【题型】解答题　【知识点】立体几何　【难度】easy
如图，在四面体 $ABCD$ 中，$AB = BD = CD = 3$，$AB \perp$ 平面 $BCD$，$CD \perp BD$，点 $M$ 为 $AD$ 上一点，且 $AM = 2MD$，连接 $BM$，$CM$。

\vspace{1em}
\noindent
(1) $BM \perp CD$；

\vspace{1em}
\noindent
(2) 求二面角 $M-BC-D$ 的大小。
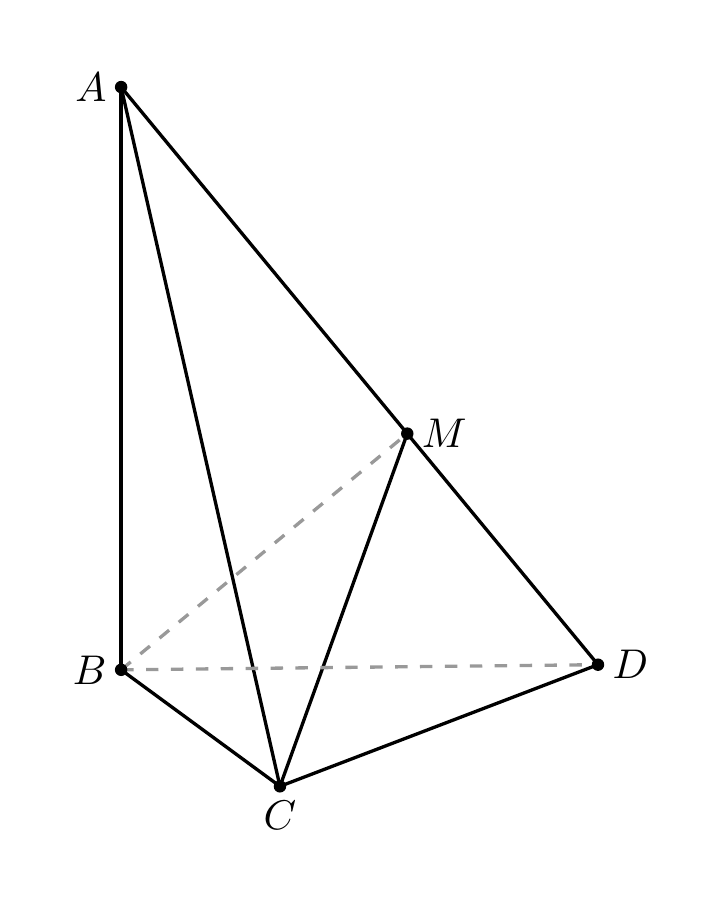
【解答】
【详解】(1) 证明：因为 $AB \perp$ 平面 $BCD$，$CD \subset$ 平面 $BCD$，所以 $AB \perp CD$。

因为 $CD \perp BD$，$AB \cap BD = B$，$AB, BD \subset$ 平面 $ABD$，所以 $CD \perp$ 平面 $ABD$。

因为 $BM \subset$ 平面 $ABD$，所以 $BM \perp CD$。

\vspace{1em}
\noindent
(2) 取 $BC$ 的中点 $N$，连接 $DN$，过 $M$ 作 $MH \perp BD$ 于 $H$，过 $H$ 作 $HE \perp BC$ 于 $E$，连接 $ME$。

因为在平面 $ABD$ 中，$AB \perp BD$，$MH \perp BD$，所以 $MH \parallel AB$。

由 (1) 知 $AB \perp CD$，所以 $MH \perp CD$。因为 $CD \cap BD = D$，$CD, BD \subset$ 平面 $BCD$，所以 $MH \perp$ 平面 $BCD$。

因为 $BC \subset$ 平面 $BCD$，所以 $MH \perp BC$。

因为 $HE \perp BC$，$MH \cap HE = H$，$MH, HE \subset$ 平面 $MEH$，所以 $BC \perp$ 平面 $MEH$。

因为 $ME \subset$ 平面 $MEH$，所以 $BC \perp ME$，所以 $\angle MEH$ 为二面角 $M-BC-D$ 的平面角。

因为 $AM = 2MD$，$AB = BD = CD = 3$，所以 $MH = \frac{1}{3}AB = 1$，$HE = \frac{2}{3}DN = \frac{2}{3} \times \frac{3}{2}\sqrt{2} = \sqrt{2}$。

在 $\text{Rt}\triangle MHE$ 中，$ME = \sqrt{MH^2 + EH^2} = \sqrt{1 + 2} = \sqrt{3}$，则
\[
\cos\angle MEH = \frac{HE}{ME} = \frac{\sqrt{2}}{\sqrt{3}} = \frac{\sqrt{6}}{3},
\]
所以 $\angle MEH = \arccos\frac{\sqrt{6}}{3}$，即二面角 $M-BC-D$ 的大小为 $\boldsymbol{\arccos\frac{\sqrt{6}}{3}}$。
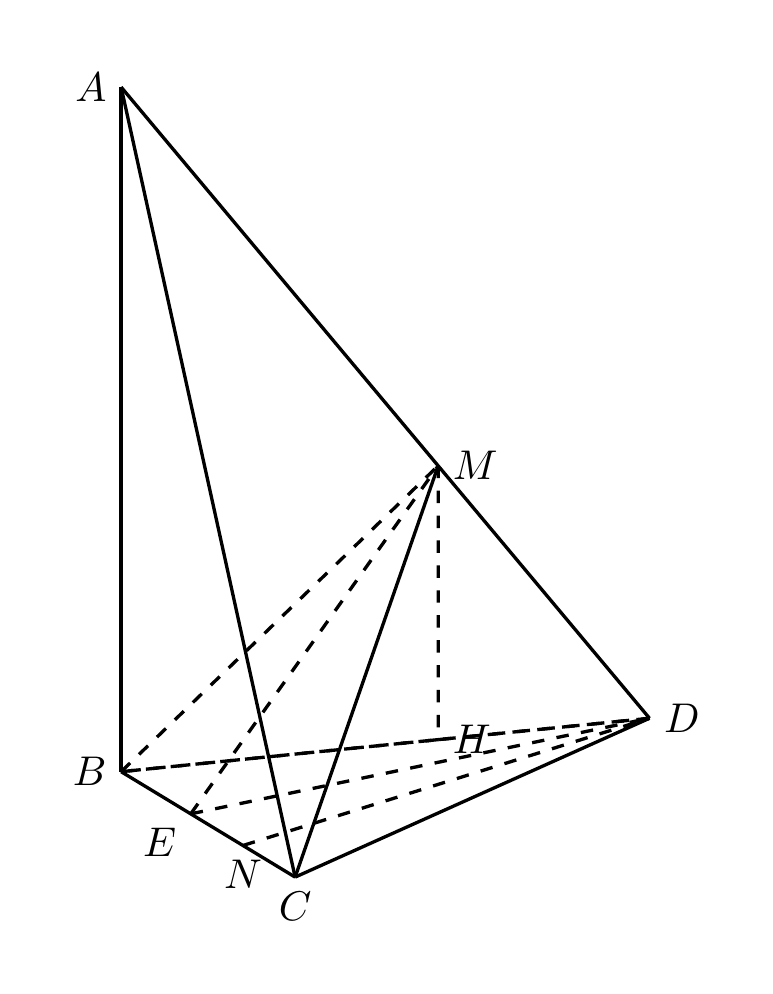